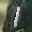
Label: 1